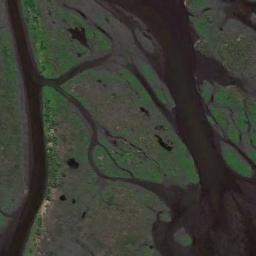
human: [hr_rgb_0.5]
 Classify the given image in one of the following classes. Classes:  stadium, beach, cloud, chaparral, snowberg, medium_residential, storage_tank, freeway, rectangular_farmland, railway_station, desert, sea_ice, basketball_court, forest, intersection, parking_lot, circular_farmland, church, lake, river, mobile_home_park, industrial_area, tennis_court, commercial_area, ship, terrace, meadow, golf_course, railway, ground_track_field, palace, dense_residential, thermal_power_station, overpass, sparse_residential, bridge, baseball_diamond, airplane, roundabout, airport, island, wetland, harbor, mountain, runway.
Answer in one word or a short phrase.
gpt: wetland